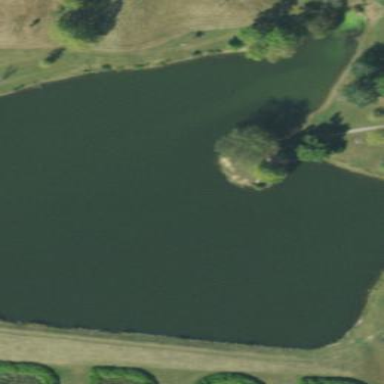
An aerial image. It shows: Peaceful pond surrounded by nature.